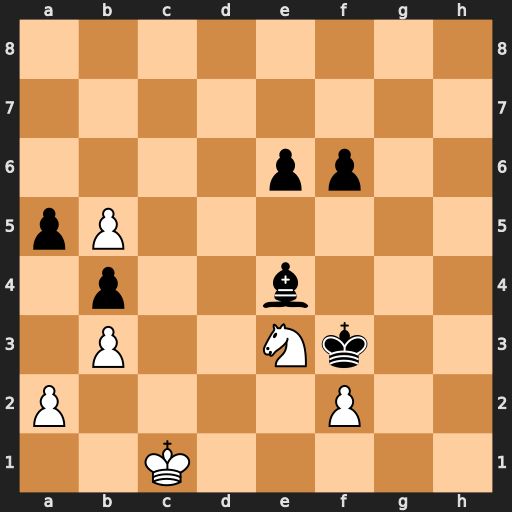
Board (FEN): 8/8/4pp2/pP6/1p2b3/1P2Nk2/P4P2/2K5
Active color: w
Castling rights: -
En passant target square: -
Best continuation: Kd2 Ba8 b6